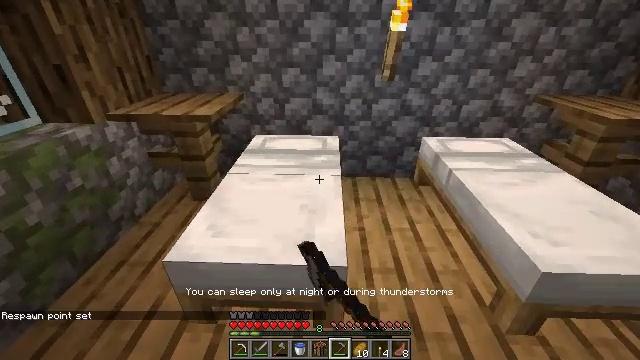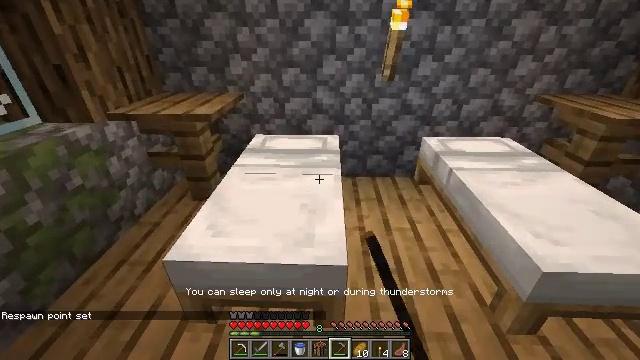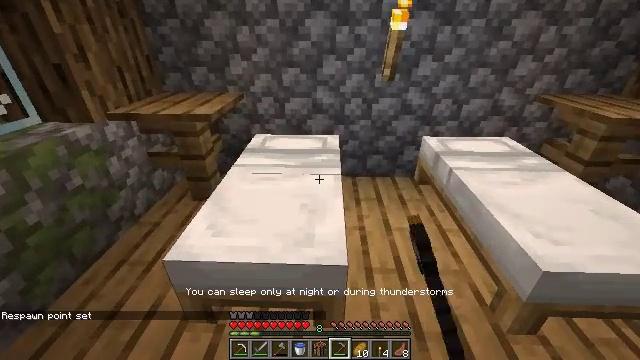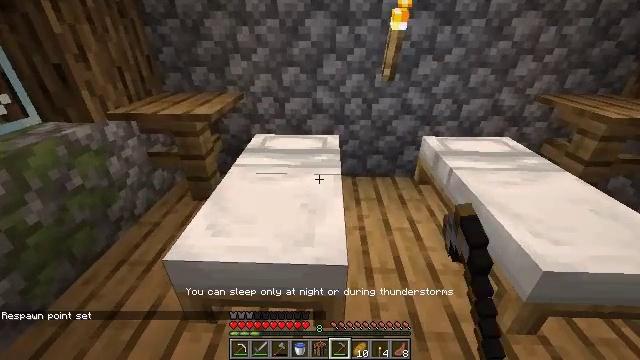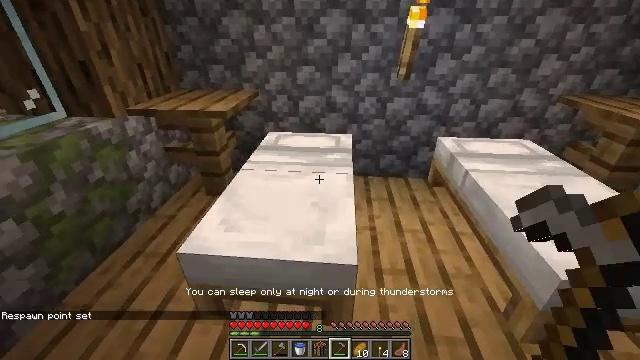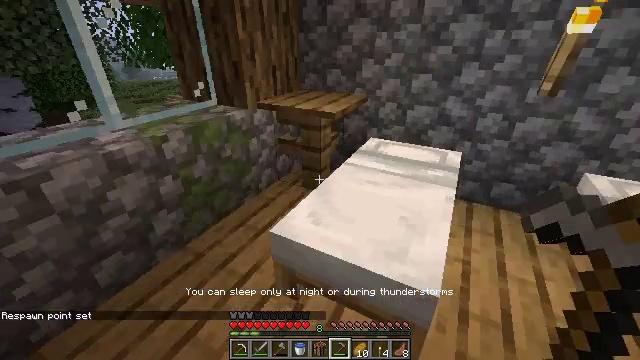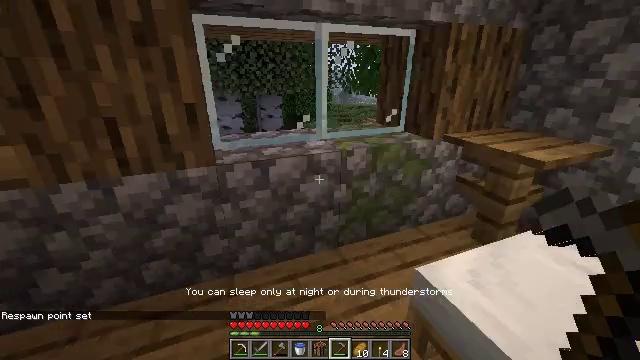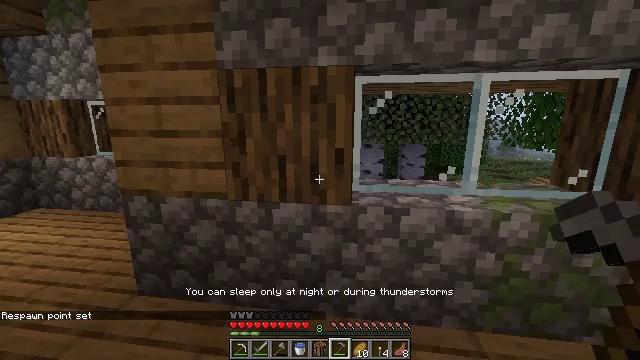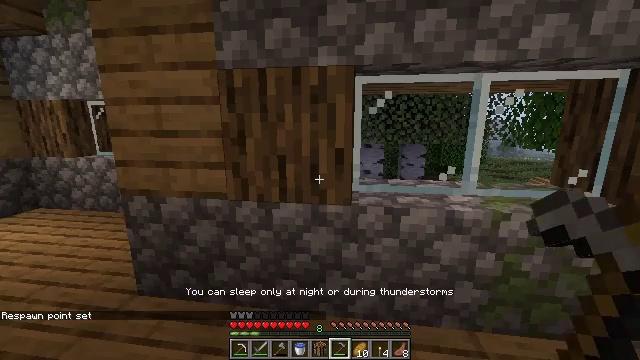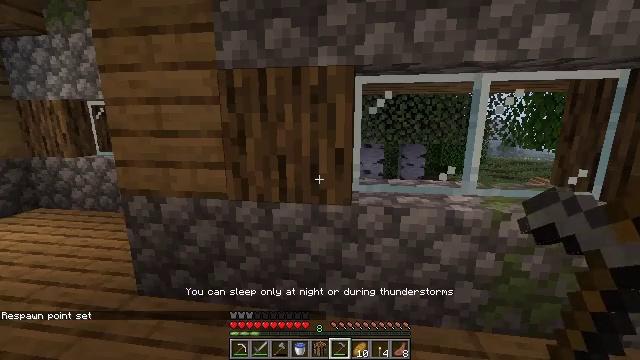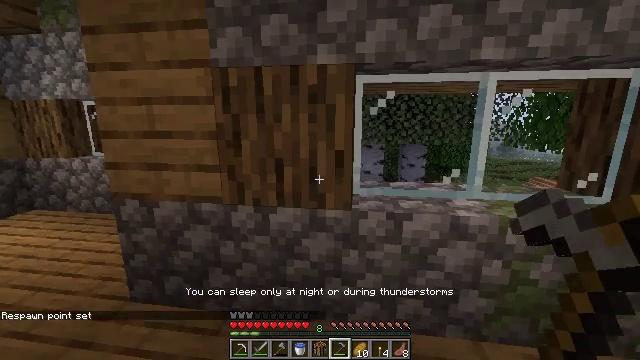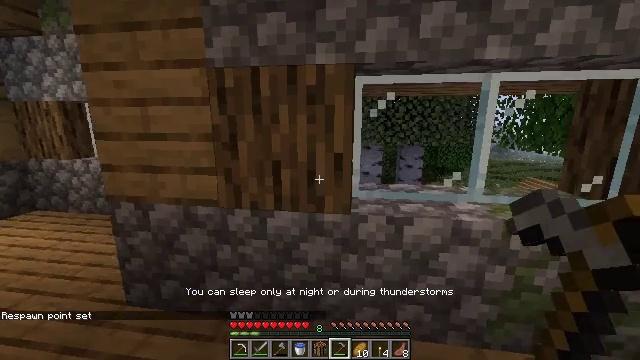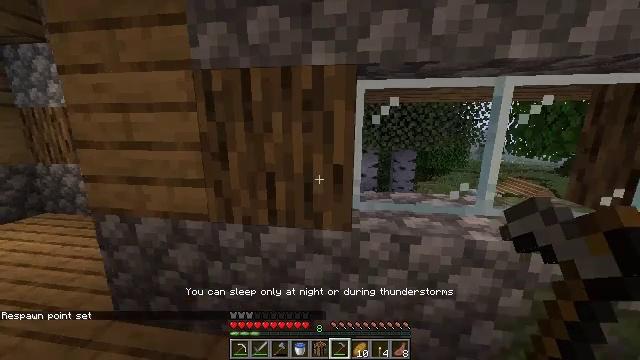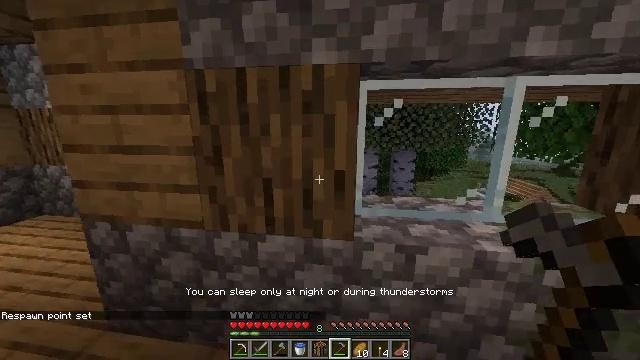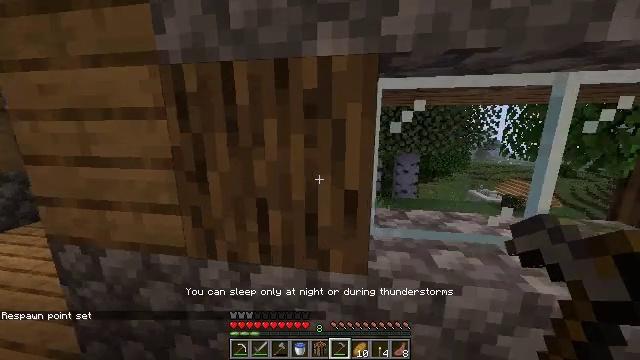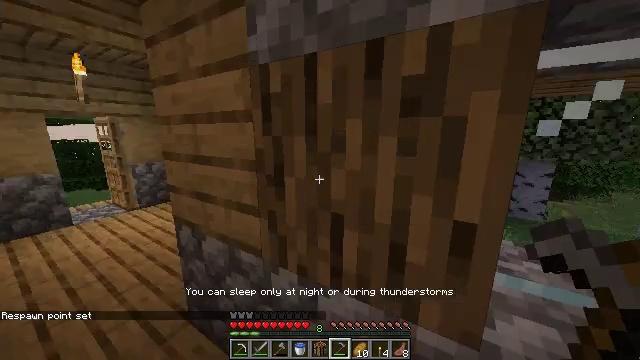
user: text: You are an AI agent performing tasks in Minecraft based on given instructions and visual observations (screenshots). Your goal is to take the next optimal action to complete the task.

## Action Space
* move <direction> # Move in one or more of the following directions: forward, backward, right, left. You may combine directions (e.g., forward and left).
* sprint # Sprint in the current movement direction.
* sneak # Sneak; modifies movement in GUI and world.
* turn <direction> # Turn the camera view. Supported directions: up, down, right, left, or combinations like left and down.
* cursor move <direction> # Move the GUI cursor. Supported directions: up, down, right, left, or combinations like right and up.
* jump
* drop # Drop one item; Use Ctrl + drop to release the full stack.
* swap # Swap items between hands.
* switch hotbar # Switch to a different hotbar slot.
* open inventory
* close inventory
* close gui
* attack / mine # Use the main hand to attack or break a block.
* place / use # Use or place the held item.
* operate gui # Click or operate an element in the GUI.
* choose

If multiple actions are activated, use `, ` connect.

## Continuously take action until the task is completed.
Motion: motion action
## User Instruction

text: Use the crafting grid to craft wheat.
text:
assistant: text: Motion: no_op
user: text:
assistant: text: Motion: no_op
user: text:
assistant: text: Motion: no_op
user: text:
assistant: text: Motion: turn left
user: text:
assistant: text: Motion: turn left and up
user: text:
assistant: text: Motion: turn left and up
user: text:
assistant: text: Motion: turn left and up
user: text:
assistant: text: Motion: no_op
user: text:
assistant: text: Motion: sprint
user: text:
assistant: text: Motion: move forward, sprint
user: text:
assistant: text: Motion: move forward, sprint
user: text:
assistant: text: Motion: move forward, sprint
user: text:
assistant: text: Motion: move forward, sprint
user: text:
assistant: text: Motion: move forward, sprint
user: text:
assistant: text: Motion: move forward, sprint, turn left
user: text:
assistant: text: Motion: move forward and move left, sprint, turn left and up
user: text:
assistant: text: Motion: move forward and move left, sprint, turn left
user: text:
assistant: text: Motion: move forward and move left, sprint, turn left
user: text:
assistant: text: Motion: move forward and move left, sprint
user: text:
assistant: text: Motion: move forward, sprint
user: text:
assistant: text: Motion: move forward, sprint
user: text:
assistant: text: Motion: move forward, sprint
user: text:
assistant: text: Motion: move forward, sprint
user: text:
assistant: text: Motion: move forward and move right, sprint
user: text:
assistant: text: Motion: move forward and move right, sprint
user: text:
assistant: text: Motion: move forward and move right, sprint
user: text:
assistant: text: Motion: move forward and move right, sprint
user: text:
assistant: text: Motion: move forward and move right, sprint, turn left
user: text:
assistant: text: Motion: move forward and move right, sprint
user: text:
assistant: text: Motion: move forward and move right, sprint